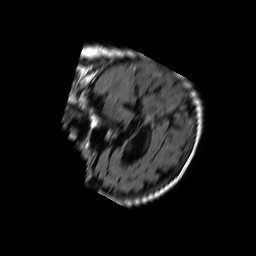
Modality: FLAIR
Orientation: sagittal
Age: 88
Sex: female
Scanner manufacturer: philips
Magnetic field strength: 1.5 T
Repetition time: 6 s
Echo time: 0.12 s